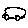
Label: car